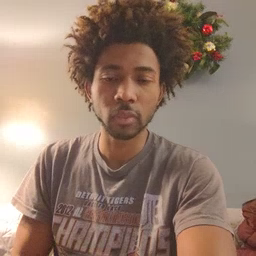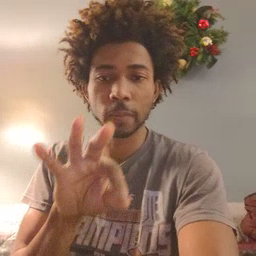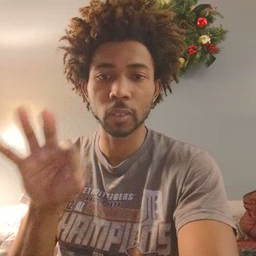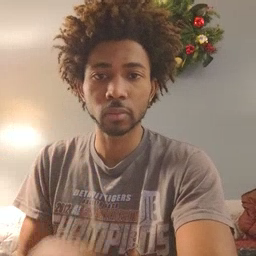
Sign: frenchfries